Interaction volume radius: 10 \u00c5
Interaction volume height: 30 \u00c5
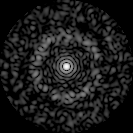
Disorder parameter: 0.8306